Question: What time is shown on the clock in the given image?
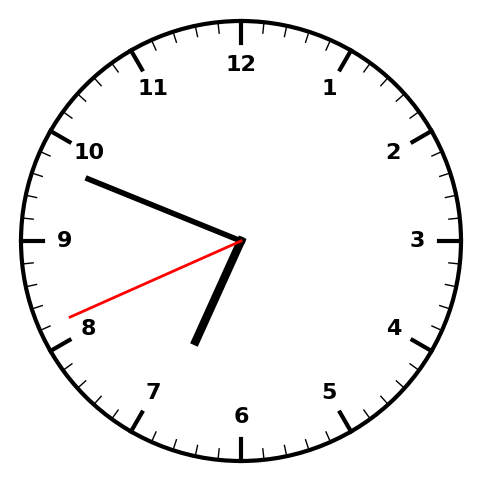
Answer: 06:48:41